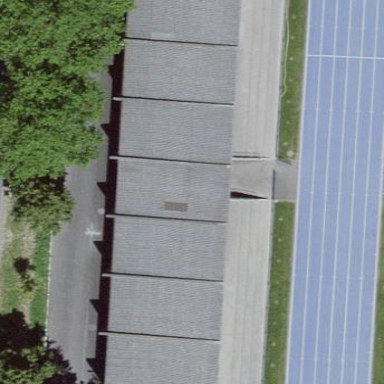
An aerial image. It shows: Grandstand building.